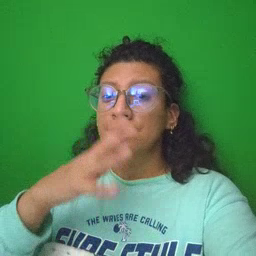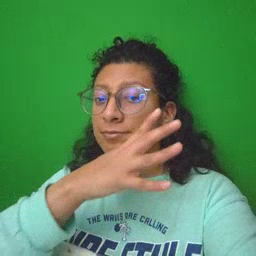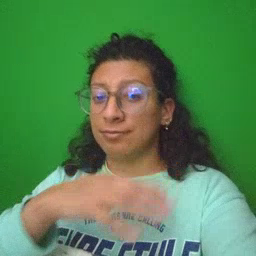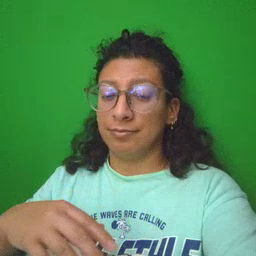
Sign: farm